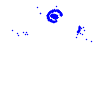
Particle: electron